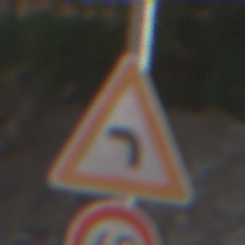
Verkehrszeichen: KurveLinks
Zusatzzeichen unten: Geschwindigkeit60
Umgebung: Outdoor, Suburban
Tageszeit: MorningAfternoon
Wetter: PartlyCloudy
Licht: Natural
Jahreszeit: NotSpecified
Kontrast: HighContrast